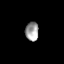
Tissue: lung
Cell type: Epithelial cells
Senescence score: 0.2304
Nuclear area (px): 249
Mean DAPI intensity: 155.703